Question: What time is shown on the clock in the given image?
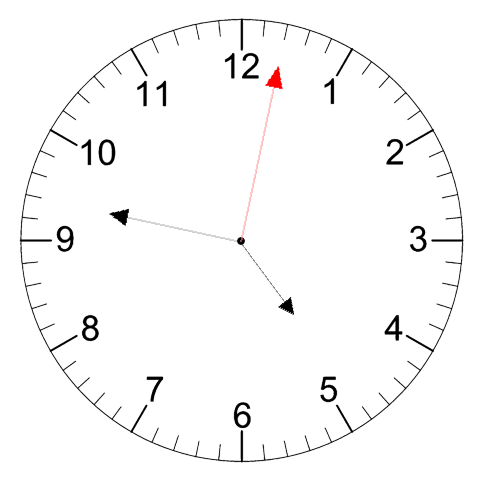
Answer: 04:47:02